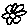
Label: flower